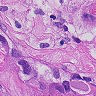
Metastatic tissue present: yes